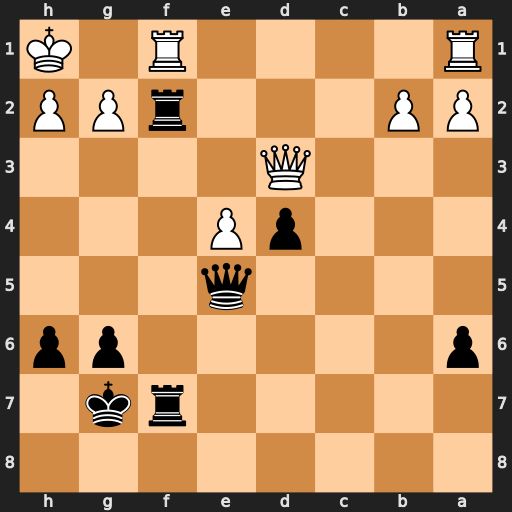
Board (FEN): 8/5rk1/p5pp/4q3/3pP3/3Q4/PP3rPP/R4R1K
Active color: b
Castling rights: -
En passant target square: -
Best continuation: Qxe4 Rxf2 Qxd3 Rxf7+ Kxf7